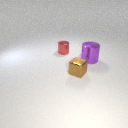
small brown metal cube in front of small red metal cylinder